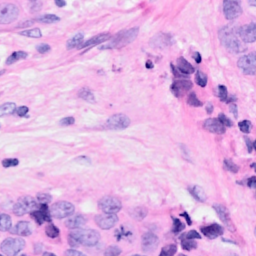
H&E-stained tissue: Breast